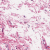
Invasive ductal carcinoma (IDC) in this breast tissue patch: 0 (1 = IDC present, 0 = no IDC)